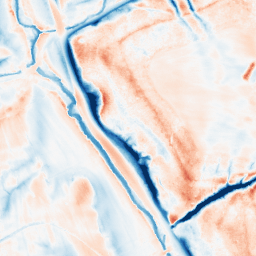
Category: classical
Decomposition family: gaussian_anisotropic
Decomposition parameters: sigma_x: 10
sigma_y: 5
Upsampling method: regularized
Upsampling parameters: scale: 4
lambda_reg: 0.001
Upsampling scale: 4